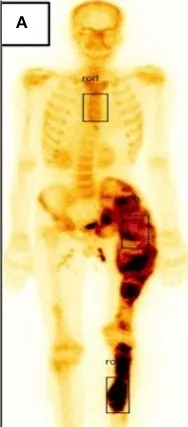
Bone scintigraphy image, anterior view showing increased tracer uptake involving the left ischium, femur and part of tibia at baseline.
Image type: radiology (scintigraphy)